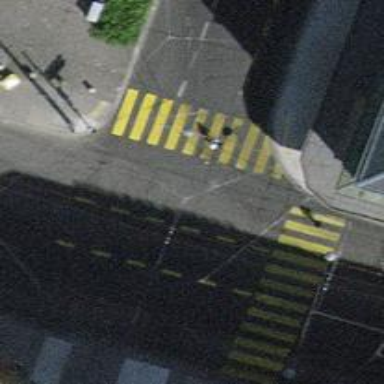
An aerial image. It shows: Crossing with traffic signals.